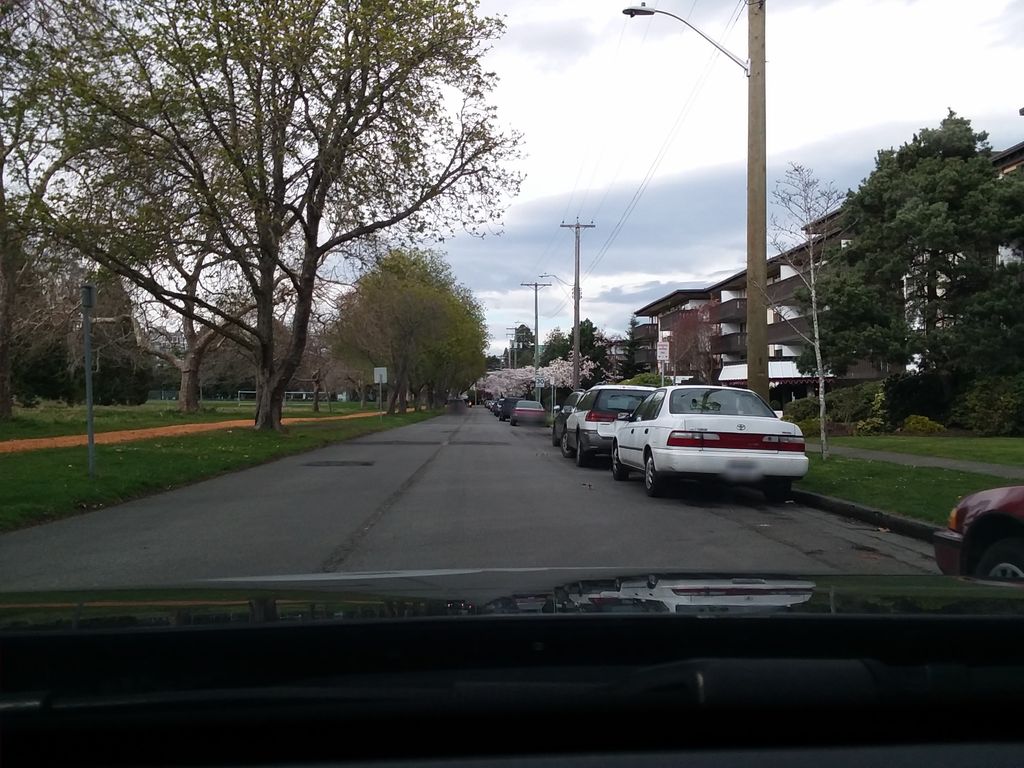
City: victoria